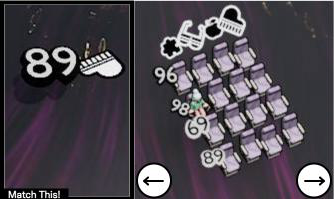
Task: seats
Answer: no